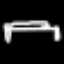
Label: bed